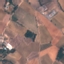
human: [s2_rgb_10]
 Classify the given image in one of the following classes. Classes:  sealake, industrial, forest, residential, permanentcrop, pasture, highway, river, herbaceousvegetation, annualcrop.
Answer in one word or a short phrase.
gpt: PermanentCrop